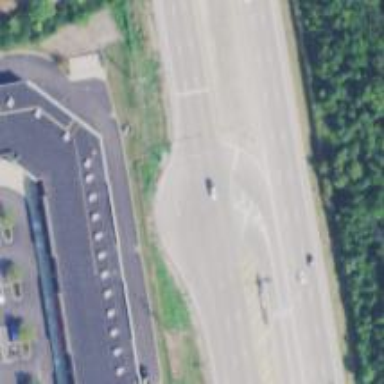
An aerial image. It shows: Trunk link highway.